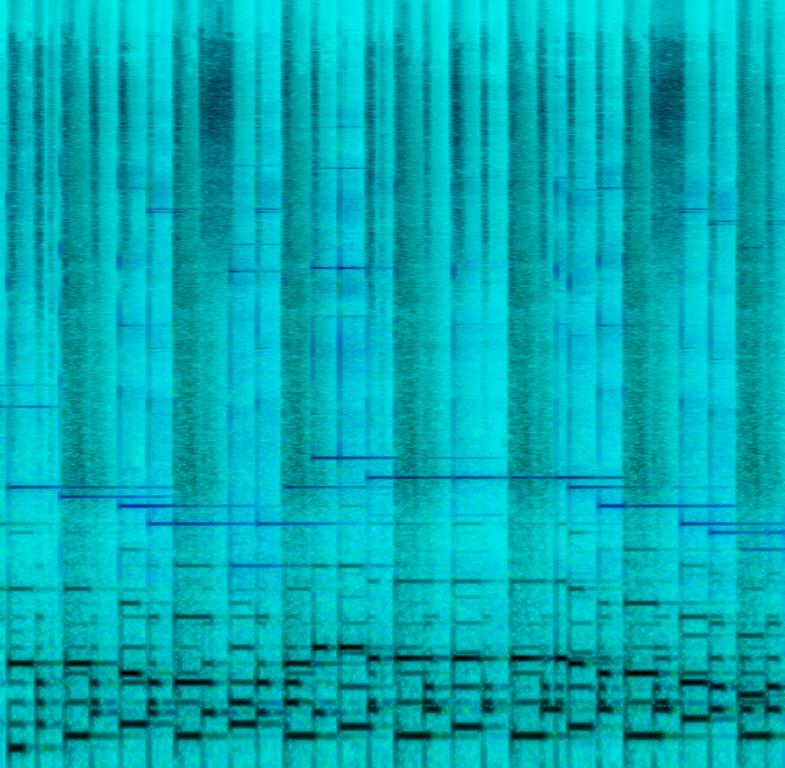
This is a kids music piece. There are child vocals singing. There are idiophone instruments that sound much like a xylophone and a music box. There is a simple bass line in the background. The atmosphere is cheerful. This piece could be playing in the background at a theme park, especially for a carousel.